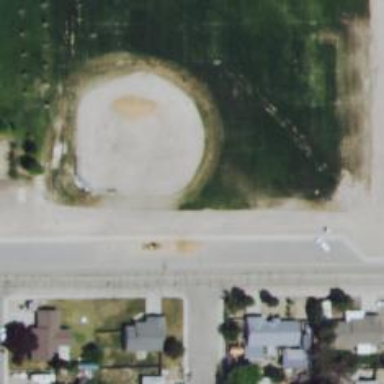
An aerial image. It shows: Clay baseball pitch for leisure and sports.